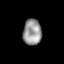
Tissue: lung
Cell type: Epithelial cells
Senescence score: 0.2304
Nuclear area (px): 470
Mean DAPI intensity: 151.291